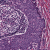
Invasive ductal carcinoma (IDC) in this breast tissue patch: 1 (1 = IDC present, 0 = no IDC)